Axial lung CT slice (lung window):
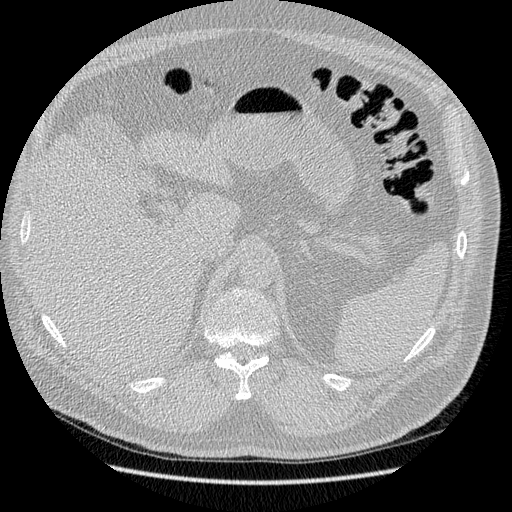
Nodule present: no